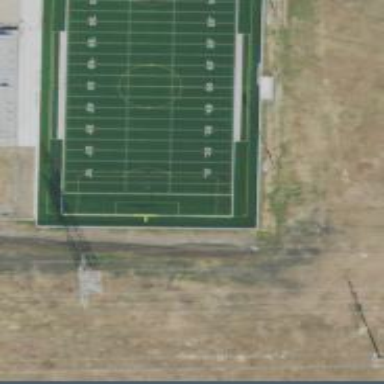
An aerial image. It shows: Grass pitch designated for American football in leisure land area.